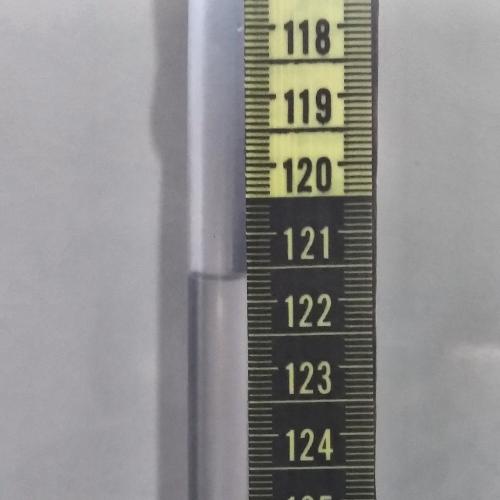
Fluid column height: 121.7 cm